Question:
here is my program i want to know is there any alternate mathematical logic to generate the result within 30 seconds upto a20132014th term ?
'''
#include<stdio.h>
#include<stdlib.h>
#include<conio.h>
long int *a,i,j,t;
int main()
{
//clrscr();
//printf("%ld",sizeof(long long int));
printf("
Enter the number of terms: ");
scanf("%ld",&t);
a=(long int*)malloc(t*sizeof(long int));
*(a+0)=0;
printf("
a0=%5ld",*(a+0));
for(i=1;i<=t;i++) {
if(*(a+i-1)-i>0) {
for(j=0;j<i;j++) {
if(*(a+j)==*(a+i-1)-i)
goto Deepak;
}
*(a+i)=*(a+i-1)-i;
}
else
Deepak:
*(a+i)=*(a+i-1)+i;
printf("
a%ld= %5ld",i,*(a+i));
}
//printf("
a%ld= %5ld",i,*(a+i));
free(a);
getch();
return 0;
}
'''
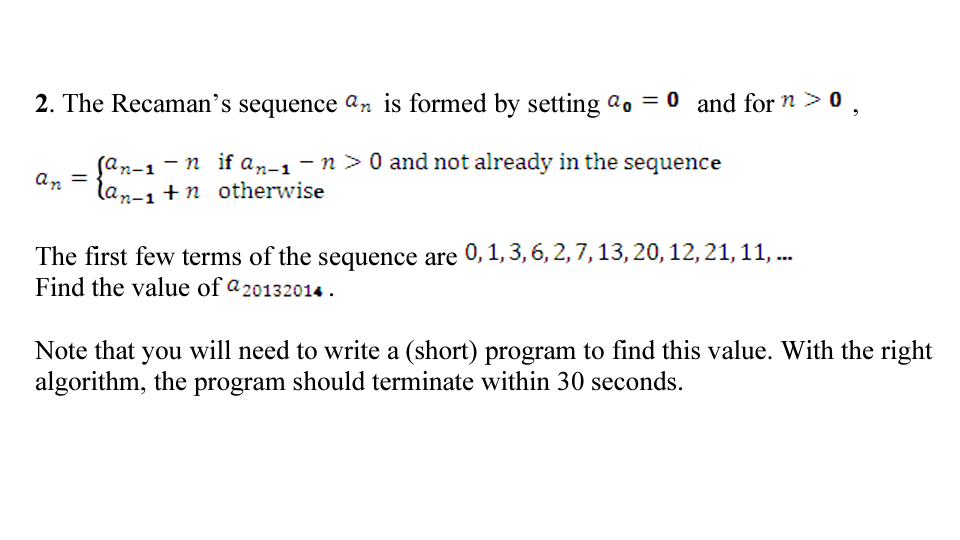
Answer: Since you haven't told us a memory limit, with a buffer of ~200MB, a straight-forward
"dumb" calculation is possible and won't need anything near 30sec on a modern computer.
'''
#include<iostream>
#include<vector>
using namespace std;
int main()
{
const size_t vs = 200<<20;
vector<char> v(vs);
int value = 0;
int index = 1;
v[0] = 1;
while(index < 20132014)
{
if((value - index) > 0 && !v[value - index])
{
value -= index;
}
else
{
value += index;
if(value >= vs)
{
cout << "vector too small " << index << endl;
return 0;
}
}
index++;
v[value] = 1;
}
cout << value << endl;
return 0;
}
'''
The result for the 20132014th number is 76913715.
You can easily change the loop condition to get other indices.